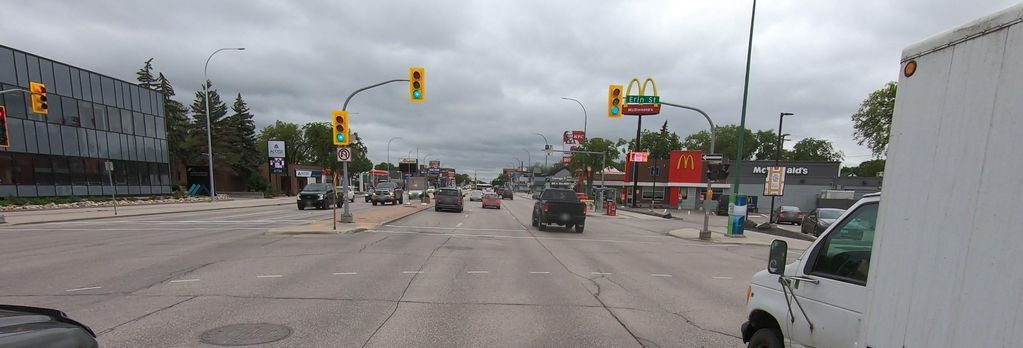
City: winnipeg